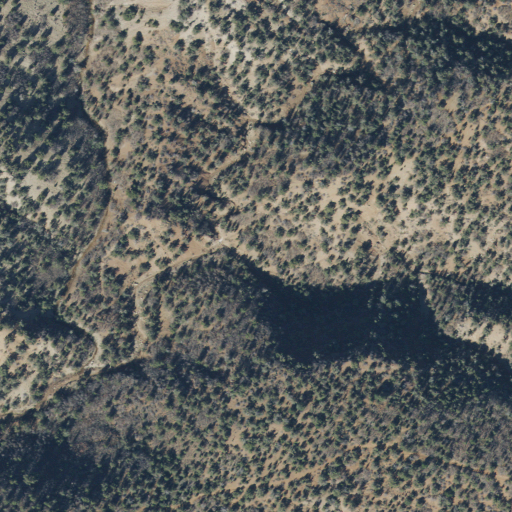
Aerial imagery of valley in Utah named Deer Gulch containing evergreen forest, open development, and low intensity development